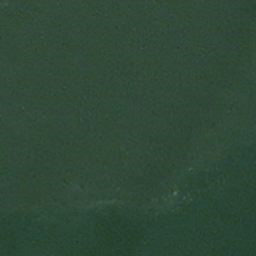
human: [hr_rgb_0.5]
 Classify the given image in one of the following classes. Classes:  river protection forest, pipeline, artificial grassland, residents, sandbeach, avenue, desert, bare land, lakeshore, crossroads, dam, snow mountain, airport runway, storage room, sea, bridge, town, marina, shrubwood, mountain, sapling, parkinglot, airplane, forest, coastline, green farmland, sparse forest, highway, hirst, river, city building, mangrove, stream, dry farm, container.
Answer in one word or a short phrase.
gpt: sea